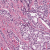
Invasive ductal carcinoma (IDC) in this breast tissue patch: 1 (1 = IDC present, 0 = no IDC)